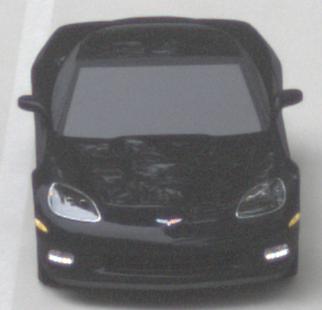
Make: Chevrolet
Model: Corvette Coupé
Detailed model: Corvette (C6) Coupé
Model produced from: 2005/02
Model produced until: 2008/03
Doors: 3
Color: black
Road condition: dry road
Daytime: morning or afternoon
Contrast: low contrast